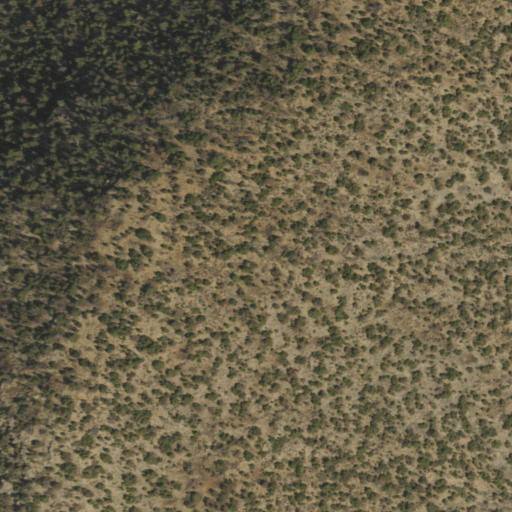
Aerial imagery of ridge(s) in Nevada named Fencemaker containing only evergreen forest